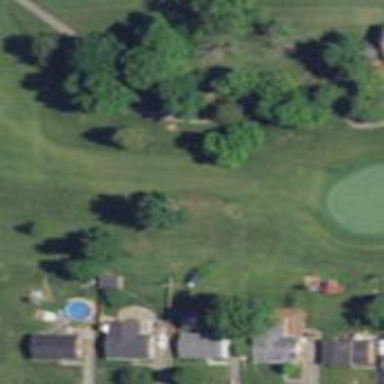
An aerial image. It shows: Golf fairway surrounded by grass.